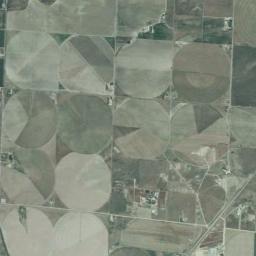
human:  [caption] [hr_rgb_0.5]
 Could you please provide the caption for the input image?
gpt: Several khaki circular farmlands are surrounded by wasteland and some small houses beside .

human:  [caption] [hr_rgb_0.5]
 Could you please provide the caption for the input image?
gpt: Round fields are not green .

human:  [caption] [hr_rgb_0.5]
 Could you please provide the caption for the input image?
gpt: Some bare circle farmland are in the bare land .

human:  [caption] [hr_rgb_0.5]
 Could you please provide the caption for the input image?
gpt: Many pieces of earthy yellow and brown mixed neatly arranged circular farmland .

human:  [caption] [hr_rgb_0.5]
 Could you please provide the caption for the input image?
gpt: There are many brown circular farmlands of the same size .